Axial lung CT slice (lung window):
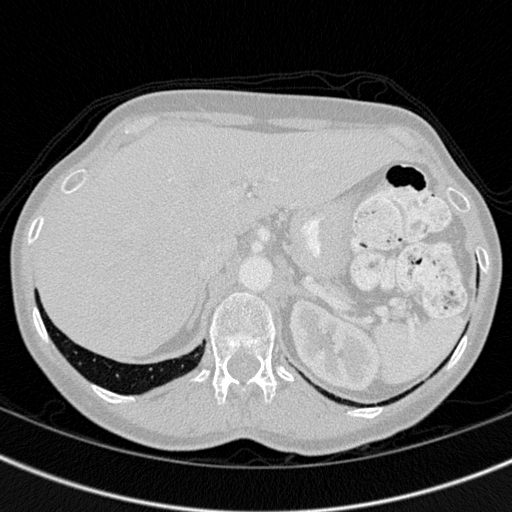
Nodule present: no